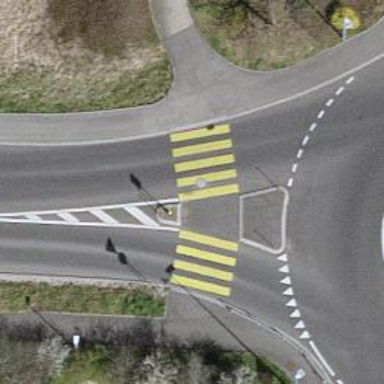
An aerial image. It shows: Uncontrolled crossing with central island on the road.